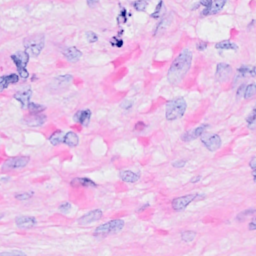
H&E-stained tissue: Breast